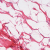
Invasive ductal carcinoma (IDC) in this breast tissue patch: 0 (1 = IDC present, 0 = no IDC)